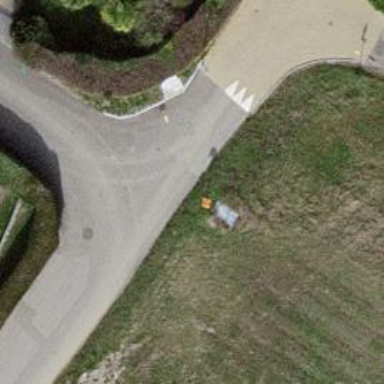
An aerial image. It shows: Aerial marker colored orange.